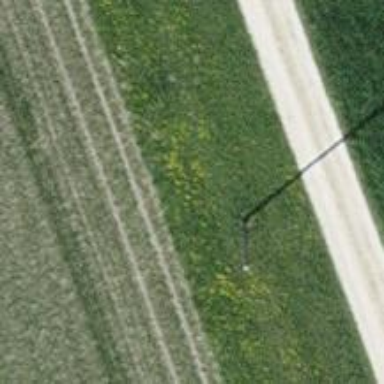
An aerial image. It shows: Power pole.